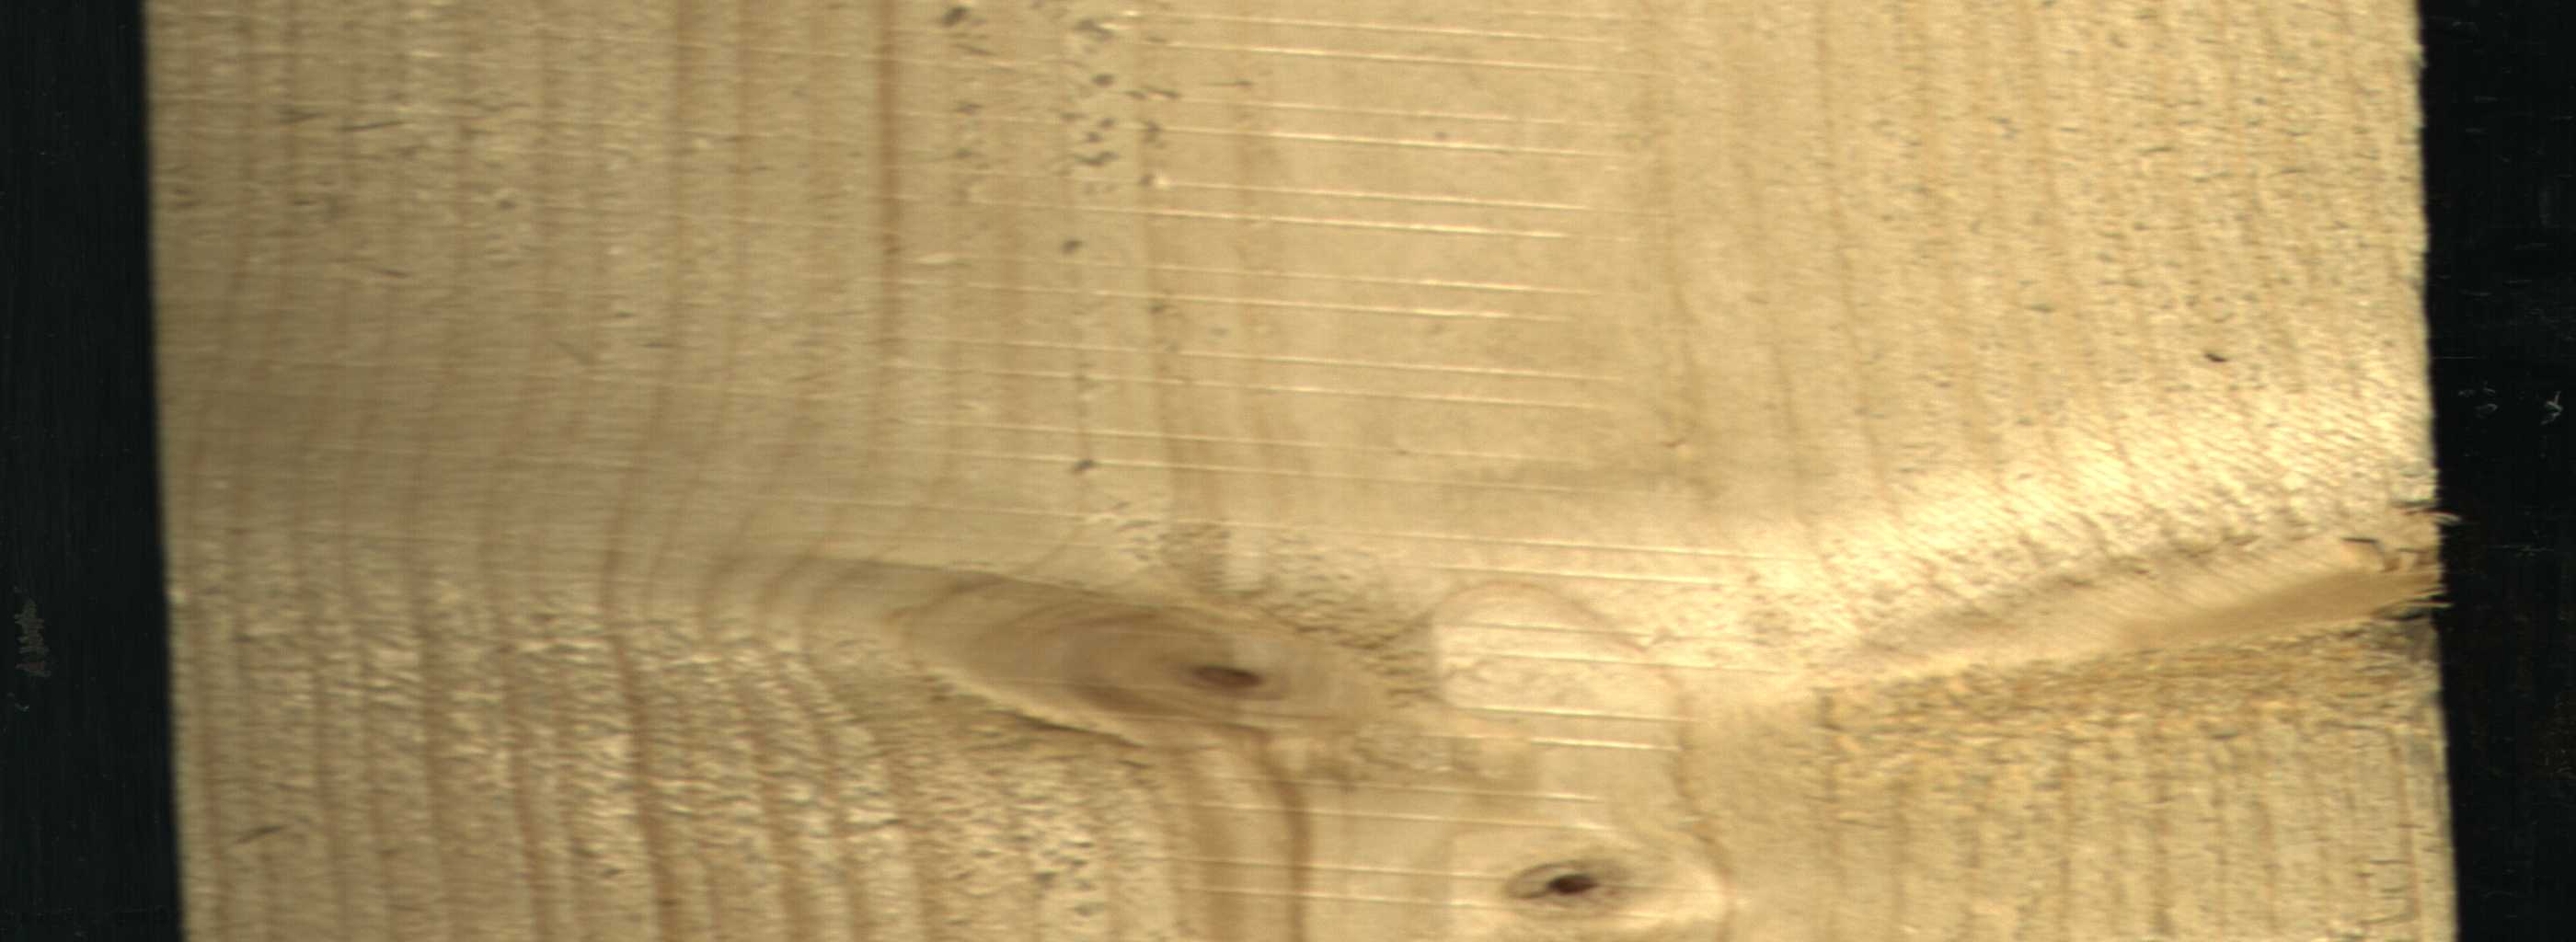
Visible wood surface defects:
Live_Knot
Live_Knot
Live_Knot